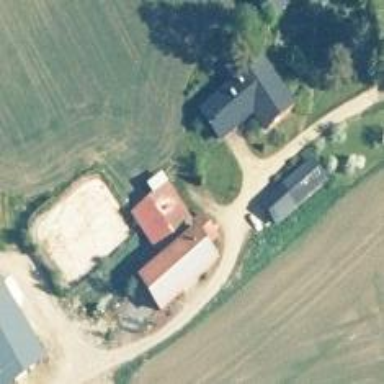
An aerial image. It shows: Farmyard area.